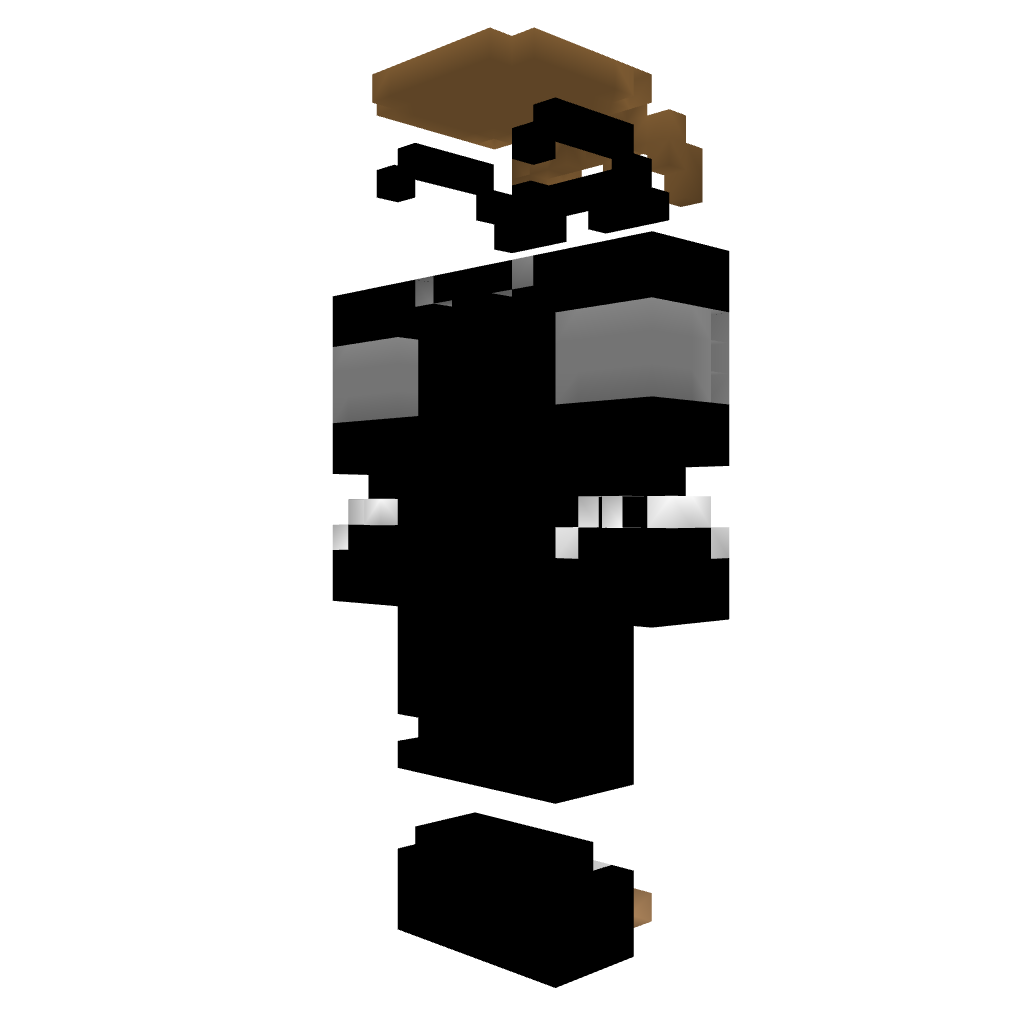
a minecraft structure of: Statue - SkyDoesMinecraft bad low quality